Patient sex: M
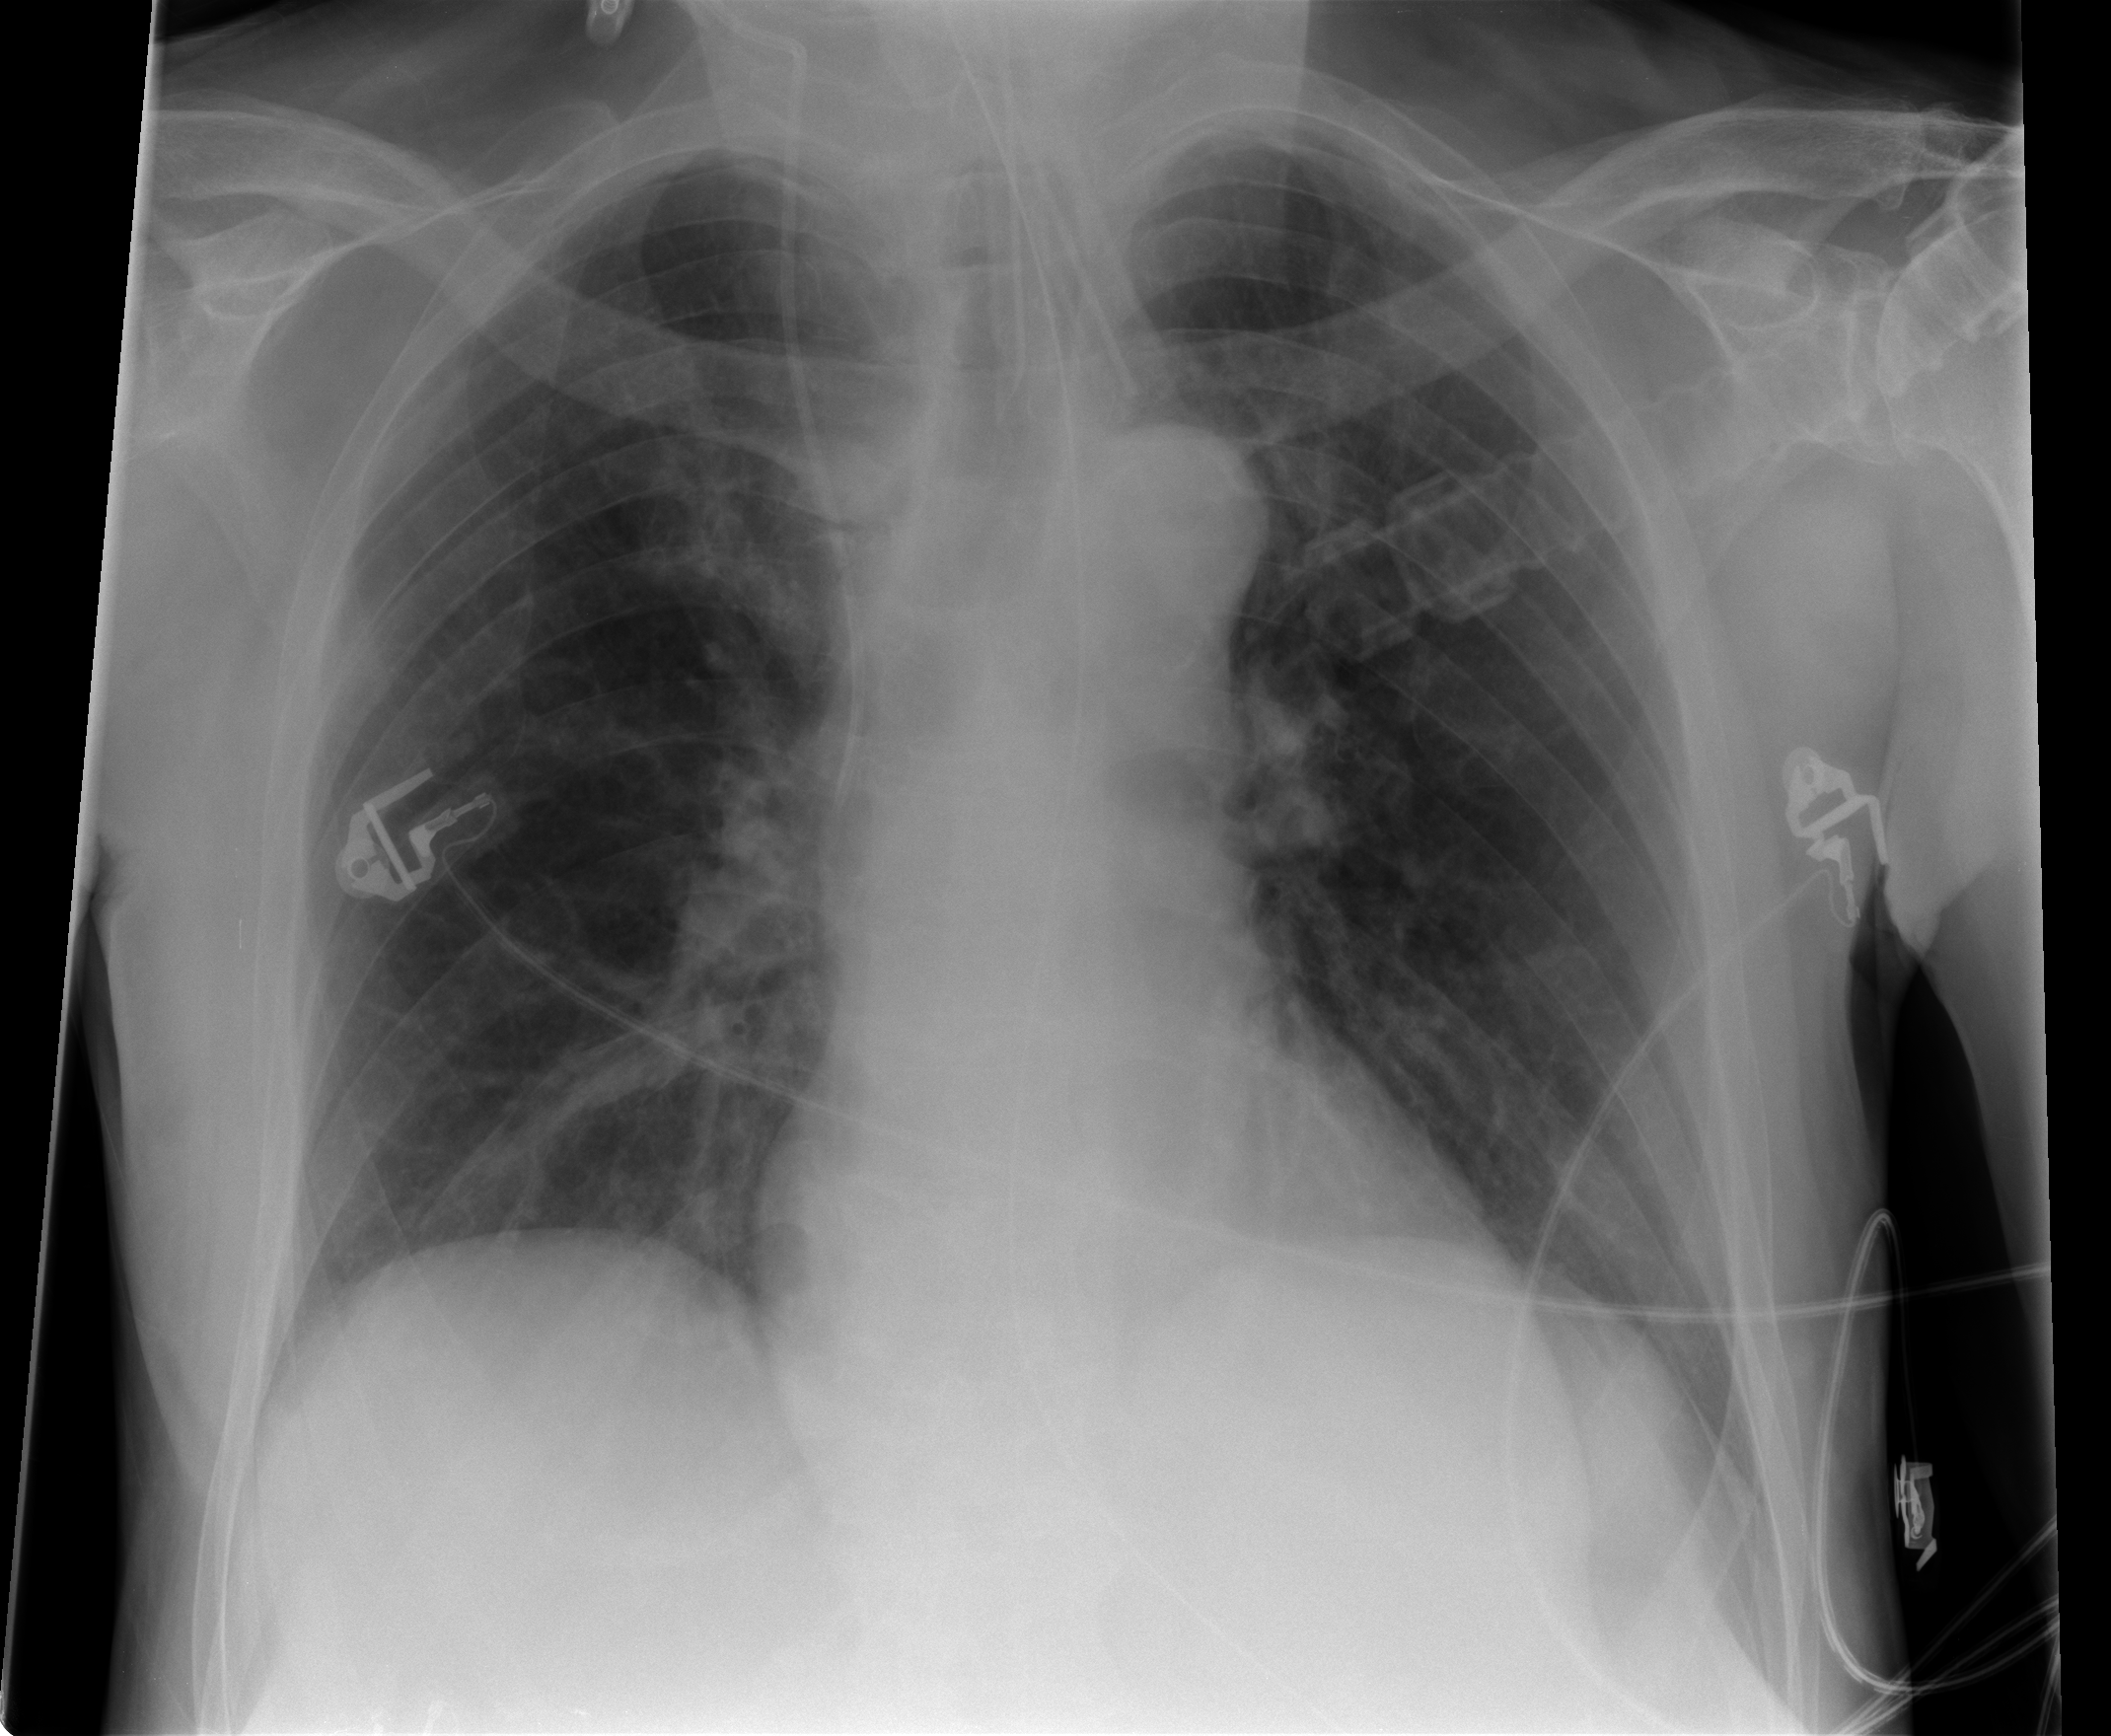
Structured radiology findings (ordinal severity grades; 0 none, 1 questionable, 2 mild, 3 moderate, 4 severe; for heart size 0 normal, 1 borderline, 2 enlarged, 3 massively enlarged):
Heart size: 0
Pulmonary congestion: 0
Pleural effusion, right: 0
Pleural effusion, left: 0
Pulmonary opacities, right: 0
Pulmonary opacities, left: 0
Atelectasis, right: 2
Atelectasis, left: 0